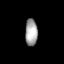
Tissue: lung
Cell type: Epithelial cells
Senescence score: 0.2169
Nuclear area (px): 331
Mean DAPI intensity: 162.647